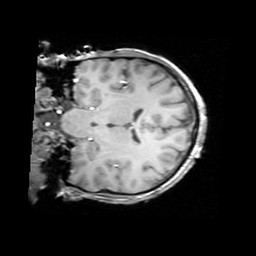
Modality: T1w
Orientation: coronal
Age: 26
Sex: male